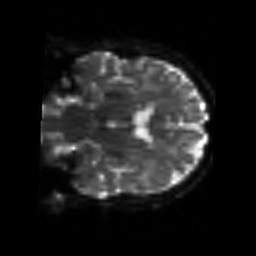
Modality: sbref
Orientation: coronal
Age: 78
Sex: male
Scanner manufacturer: siemens
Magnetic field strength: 3 T
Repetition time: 3.2 s
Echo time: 0.081 s